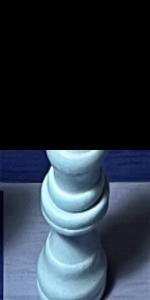
Label: Queen_White